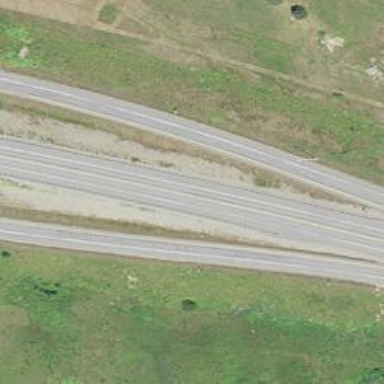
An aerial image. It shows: Trunk link road with asphalt surface.